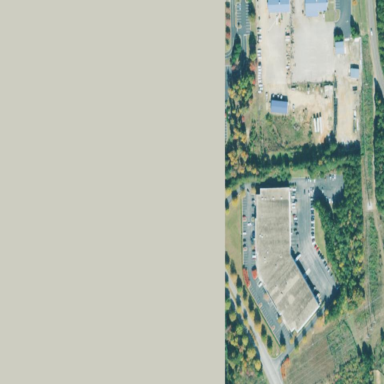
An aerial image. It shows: Commercial area.